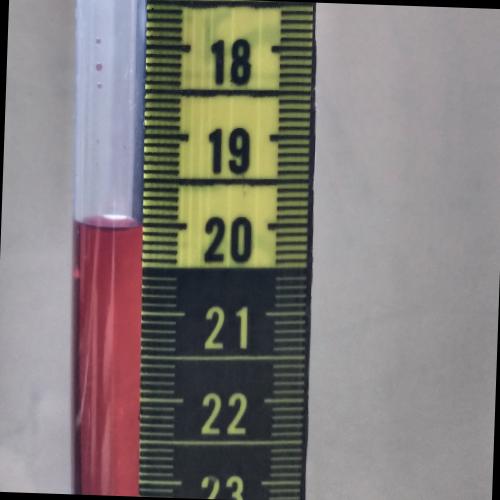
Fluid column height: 20.0 cm